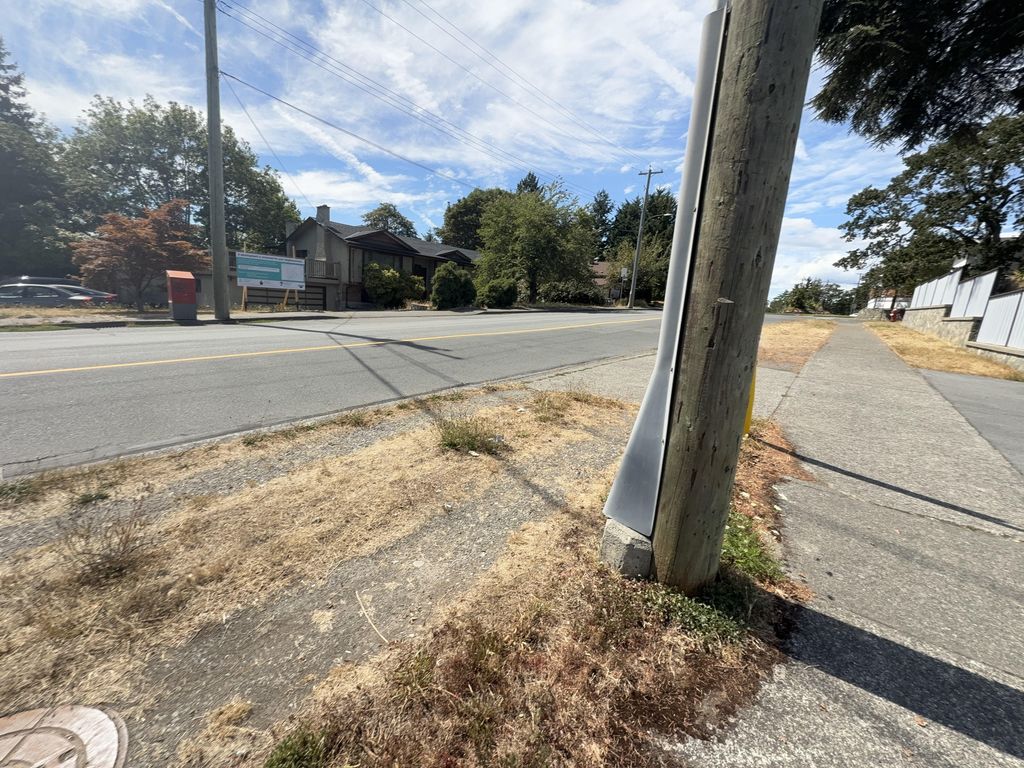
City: victoria